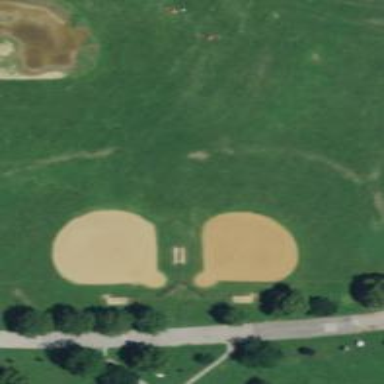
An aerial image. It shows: Softball pitch on the ground.